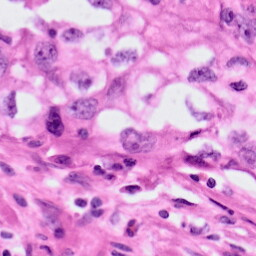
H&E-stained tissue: Lung